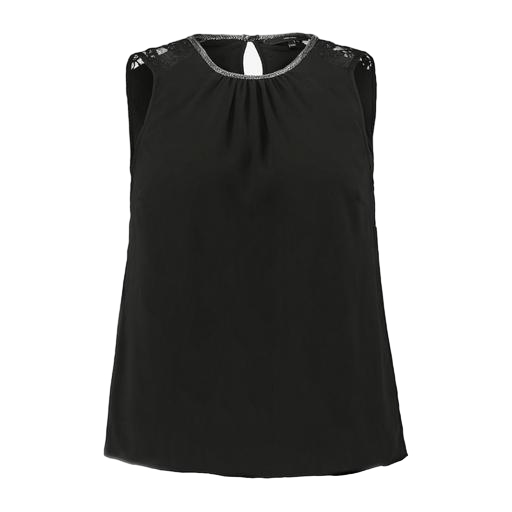
black sleeveless keyhole top, black embellished tank top, black women's sleeveless blouse, white background